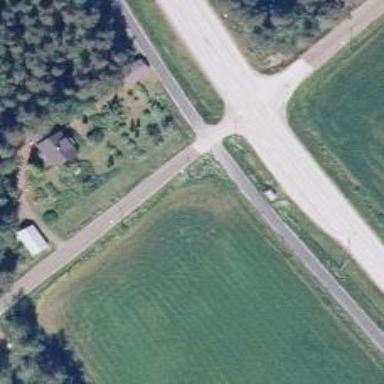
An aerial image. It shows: Uncontrolled crossing on the road.